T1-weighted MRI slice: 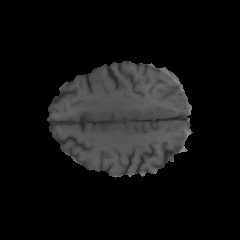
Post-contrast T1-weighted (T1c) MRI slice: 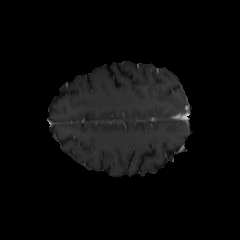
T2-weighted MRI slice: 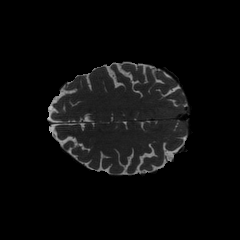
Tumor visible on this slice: no